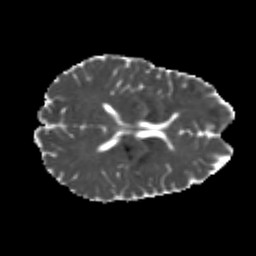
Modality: MD
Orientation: axial
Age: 22
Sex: male
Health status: healthy
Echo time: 0.074 s